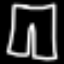
Label: pants